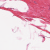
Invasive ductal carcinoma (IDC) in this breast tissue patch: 0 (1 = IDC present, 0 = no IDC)